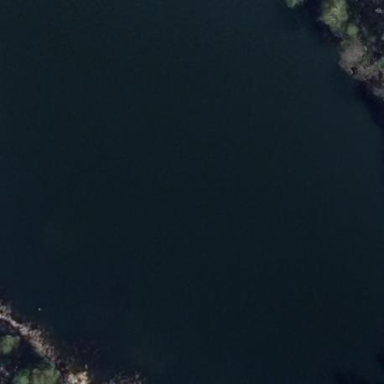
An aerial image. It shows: Serene lake.